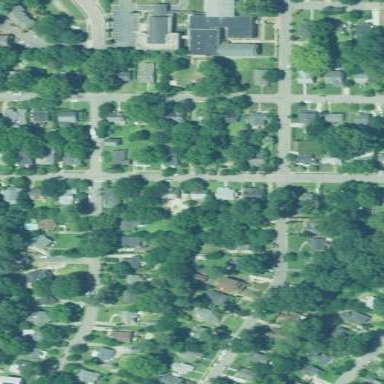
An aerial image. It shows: Residential neighbourhood.